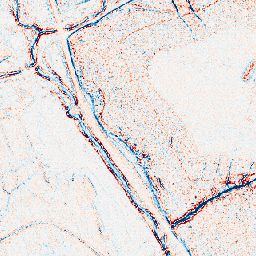
Category: edge_preserving
Decomposition family: bilateral
Decomposition parameters: d: 5
sigma_color: 100
sigma_space: 25
Upsampling method: nearest
Upsampling parameters: scale: 4
Upsampling scale: 4